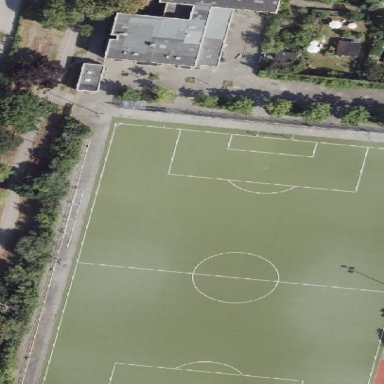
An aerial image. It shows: Soccer pitch for leisureland activities.